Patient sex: M
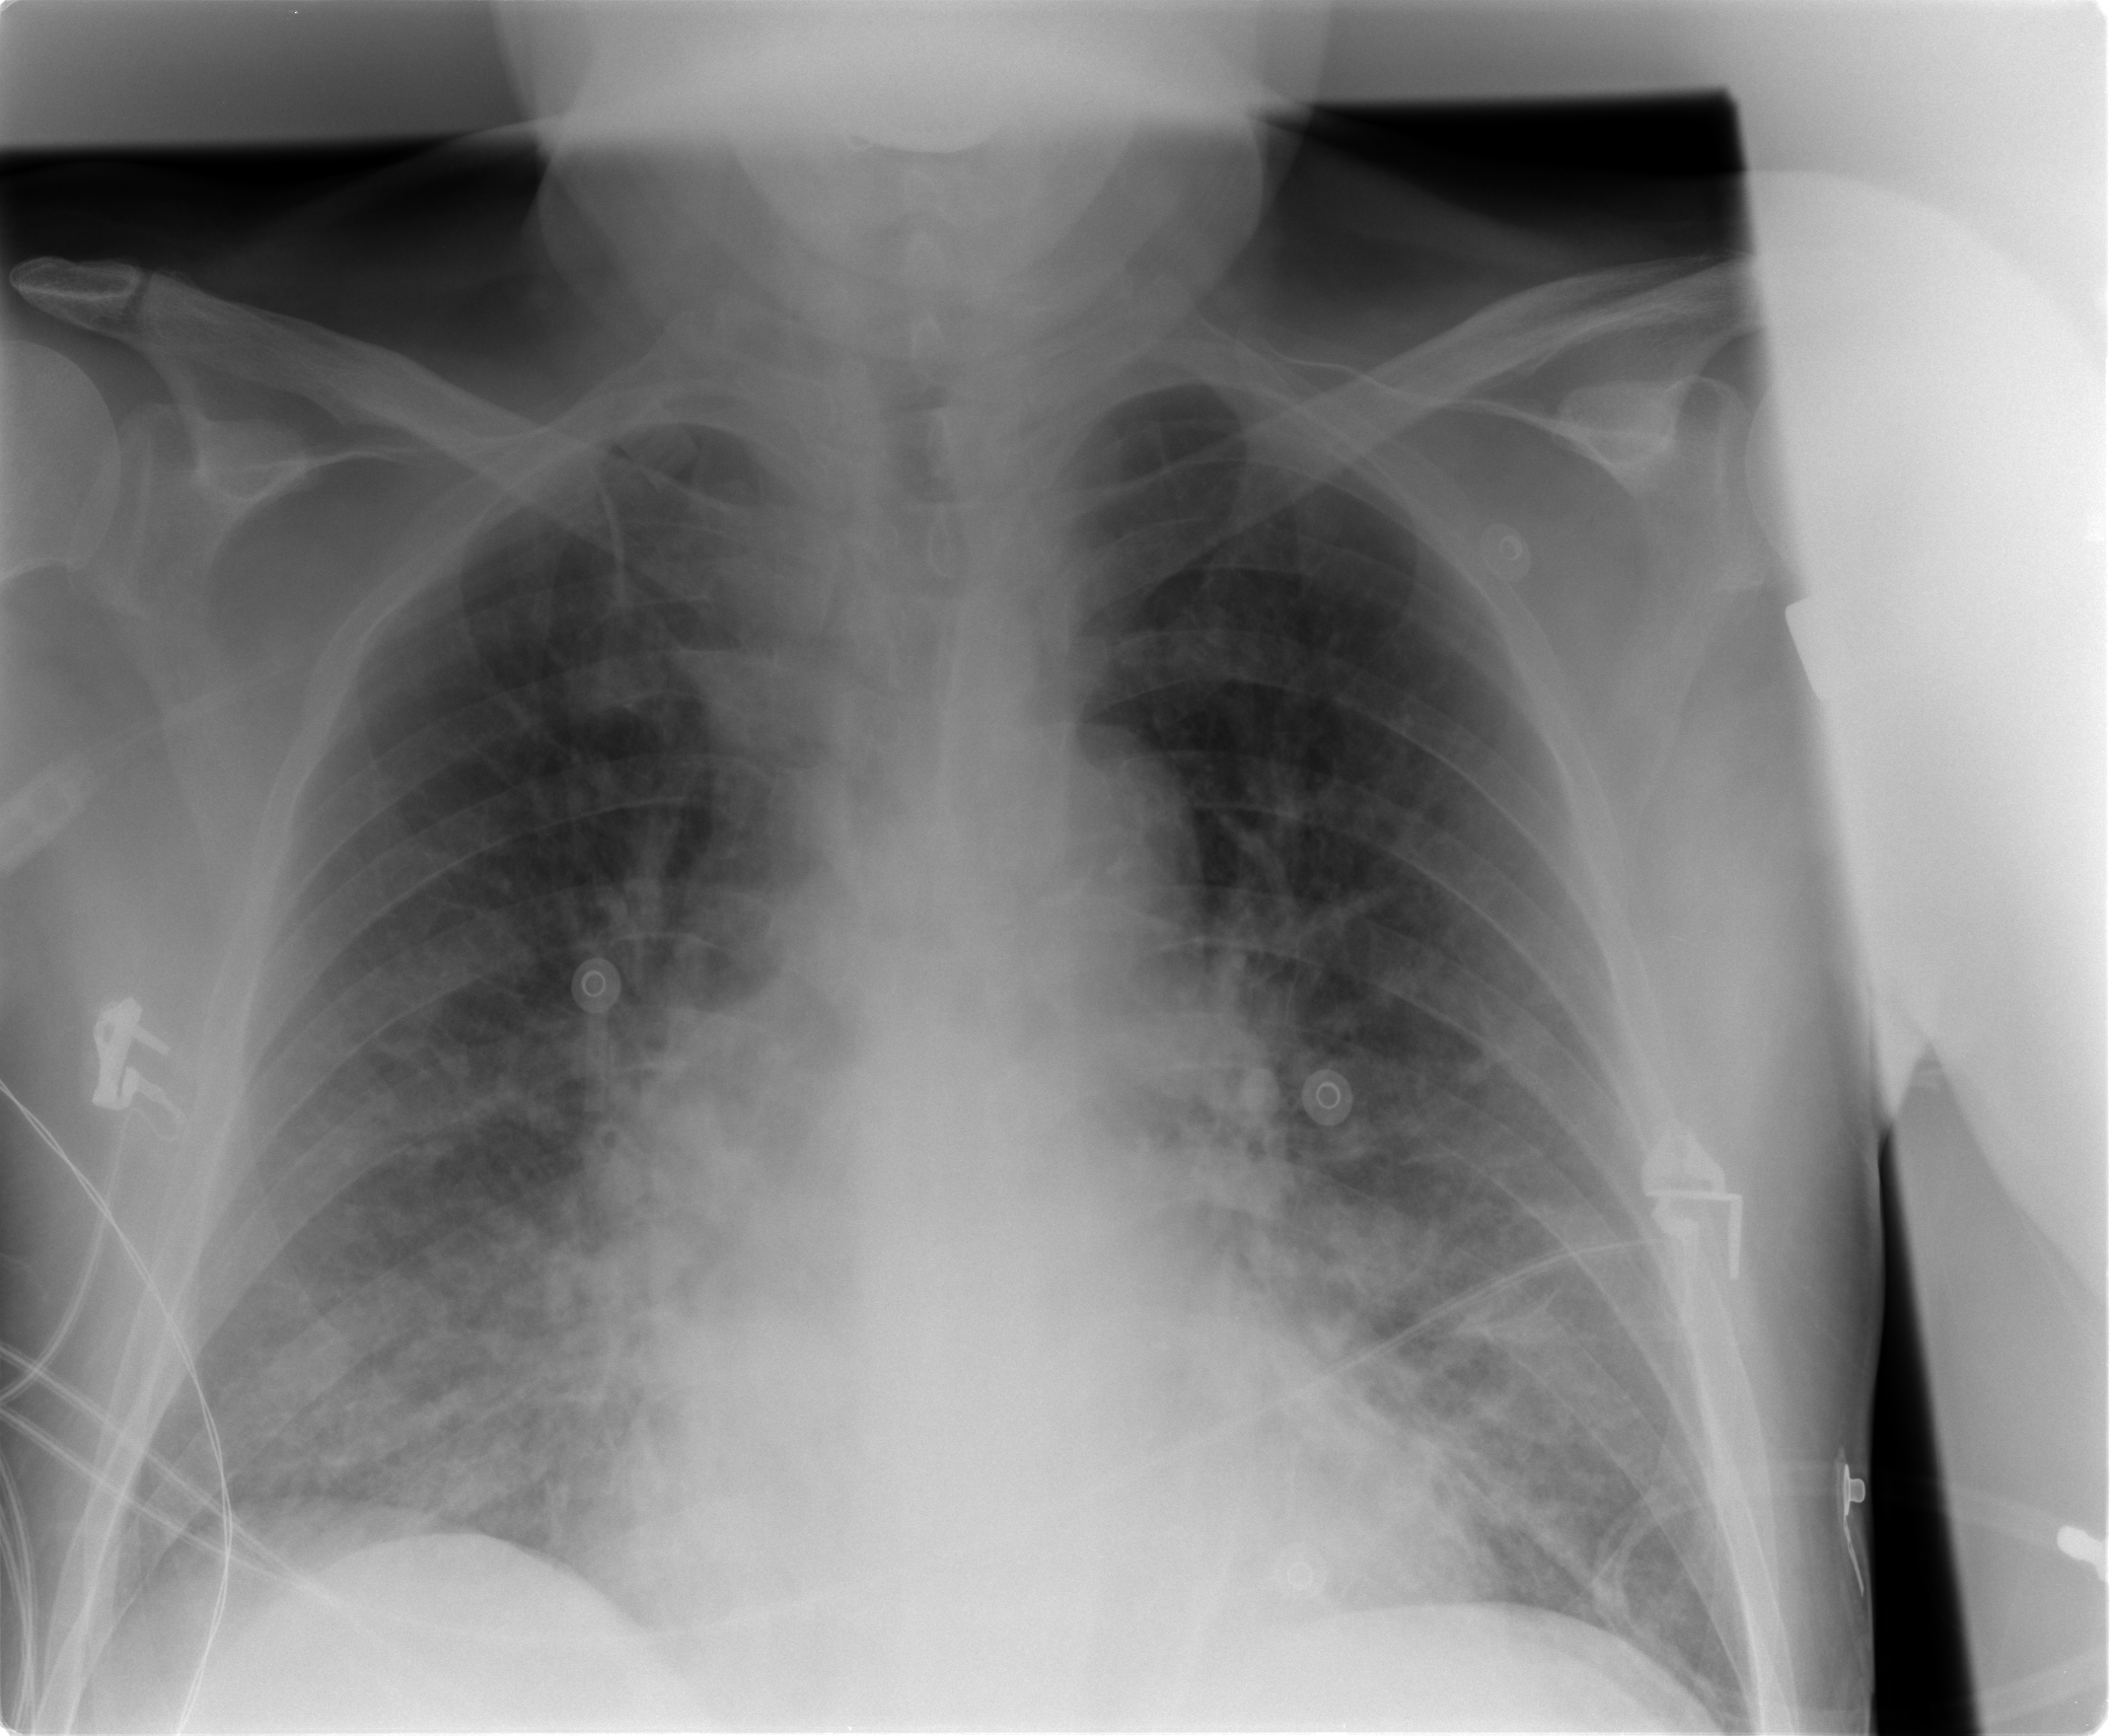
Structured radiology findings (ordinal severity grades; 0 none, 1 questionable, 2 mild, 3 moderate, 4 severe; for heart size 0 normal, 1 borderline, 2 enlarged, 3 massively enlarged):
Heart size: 1
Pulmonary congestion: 2
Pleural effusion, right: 1
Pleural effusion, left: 0
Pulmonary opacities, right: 3
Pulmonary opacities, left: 2
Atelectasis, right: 2
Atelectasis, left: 2